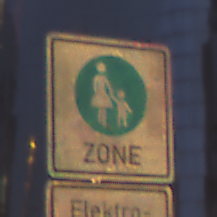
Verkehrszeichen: BeginnFussgaengerzone
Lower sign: BesondereFahrzeugeUndTransportgueter11
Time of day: Night
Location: Outdoor (Urban)
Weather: PartlyCloudy
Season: NotSpecified
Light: Artificial